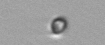
Label: nanoplankton_mix